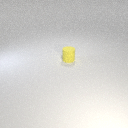
small yellow rubber cylinder